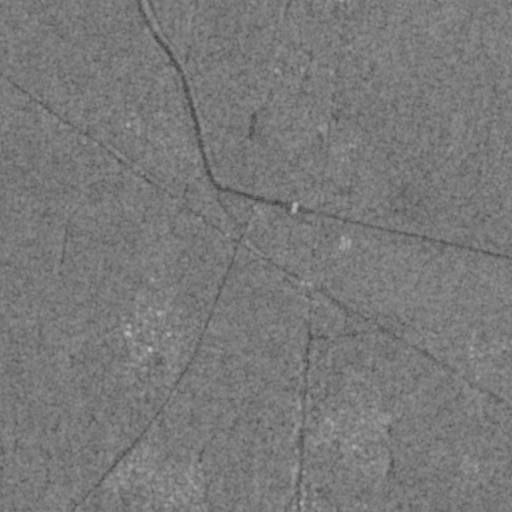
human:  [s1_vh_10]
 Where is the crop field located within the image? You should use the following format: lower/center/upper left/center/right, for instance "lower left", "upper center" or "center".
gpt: The crop field is located in the upper left of the image.
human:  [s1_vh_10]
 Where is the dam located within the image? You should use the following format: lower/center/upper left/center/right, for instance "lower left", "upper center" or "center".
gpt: The dam is located in the center of the image.
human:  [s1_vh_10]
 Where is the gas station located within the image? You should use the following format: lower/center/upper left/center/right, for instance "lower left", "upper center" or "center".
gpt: The gas station is located in the upper right of the image.
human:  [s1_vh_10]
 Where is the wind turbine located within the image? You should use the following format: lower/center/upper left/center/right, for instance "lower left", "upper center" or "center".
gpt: The wind turbine is located in the center right of the image.
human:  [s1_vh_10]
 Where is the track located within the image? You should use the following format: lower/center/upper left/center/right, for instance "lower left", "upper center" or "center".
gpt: There is no track in the image.

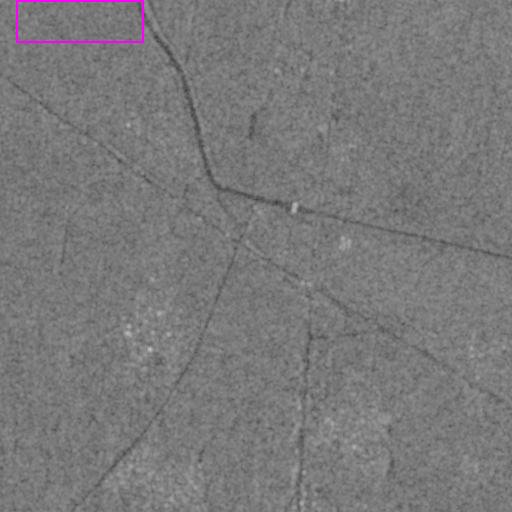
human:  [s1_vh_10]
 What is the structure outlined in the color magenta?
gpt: The structure outlined in magenta is a crop field.
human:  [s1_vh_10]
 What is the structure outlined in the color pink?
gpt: There is no pink outline.